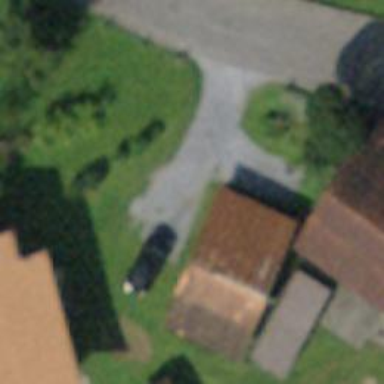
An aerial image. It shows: Garage building.